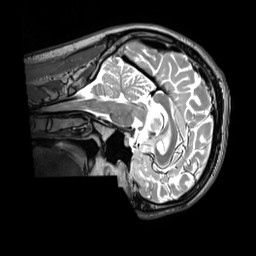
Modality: T2w
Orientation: sagittal
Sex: male
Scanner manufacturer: siemens
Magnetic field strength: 3 T
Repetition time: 3.2 s
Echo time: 0.409 s